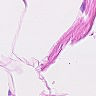
Metastatic tissue present: no